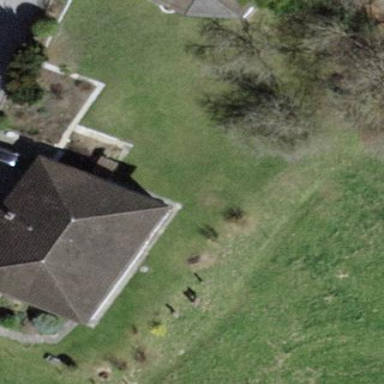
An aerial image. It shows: Simple and straightforward house.